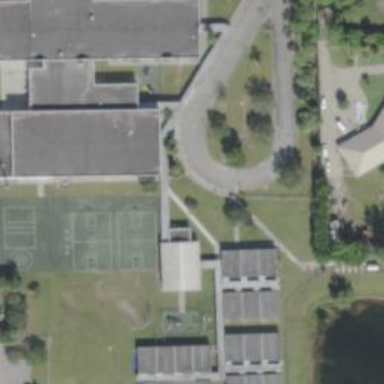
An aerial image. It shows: School with fence around it.